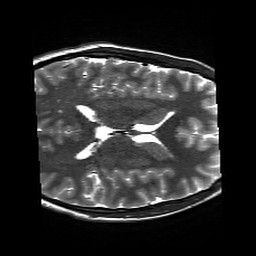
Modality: T2w
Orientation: axial
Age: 19
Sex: male
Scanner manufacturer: siemens
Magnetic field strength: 3 T
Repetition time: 13.52 s
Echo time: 0.088 s